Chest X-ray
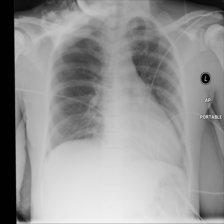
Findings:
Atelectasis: negative
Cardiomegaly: negative
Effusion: negative
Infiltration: negative
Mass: negative
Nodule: negative
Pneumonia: negative
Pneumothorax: negative
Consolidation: positive
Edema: negative
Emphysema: negative
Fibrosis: negative
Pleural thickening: negative
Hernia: negative